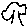
Label: tree